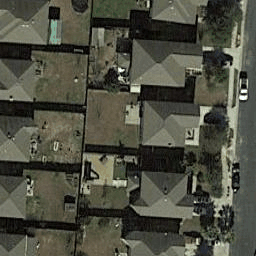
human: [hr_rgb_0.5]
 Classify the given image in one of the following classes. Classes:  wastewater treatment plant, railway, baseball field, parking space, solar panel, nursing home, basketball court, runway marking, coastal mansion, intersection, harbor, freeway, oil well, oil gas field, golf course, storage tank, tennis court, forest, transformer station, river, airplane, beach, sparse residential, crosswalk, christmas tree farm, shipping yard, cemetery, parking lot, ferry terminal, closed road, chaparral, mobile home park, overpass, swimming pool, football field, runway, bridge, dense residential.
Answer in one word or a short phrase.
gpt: dense residential